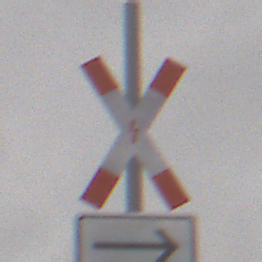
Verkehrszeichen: Andreaskreuz
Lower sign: RichtungsangabeDurchPfeile4
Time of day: Midday
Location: Outdoor (Nature)
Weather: Overcast
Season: Winter
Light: Natural